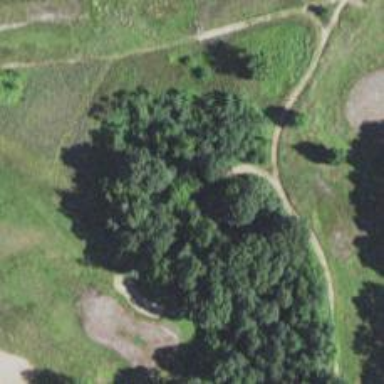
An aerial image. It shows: Path for both road and golf.